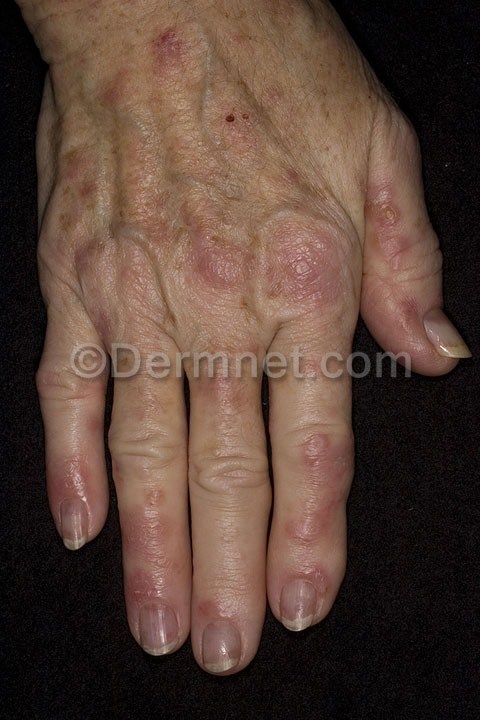
Disease: Exanthems and Drug Eruptions